Question: I am using JMeter for load testing. My requirement is to make request till server does not give 200 as status code. And if status code is other than 200 then wait for 5 sec and retry again. To wait for 5 sec I have taken constatnt timer. My problem is constatnt timer in if controller is not working. What could be the solution? I have attached snapshot of jmeter window.
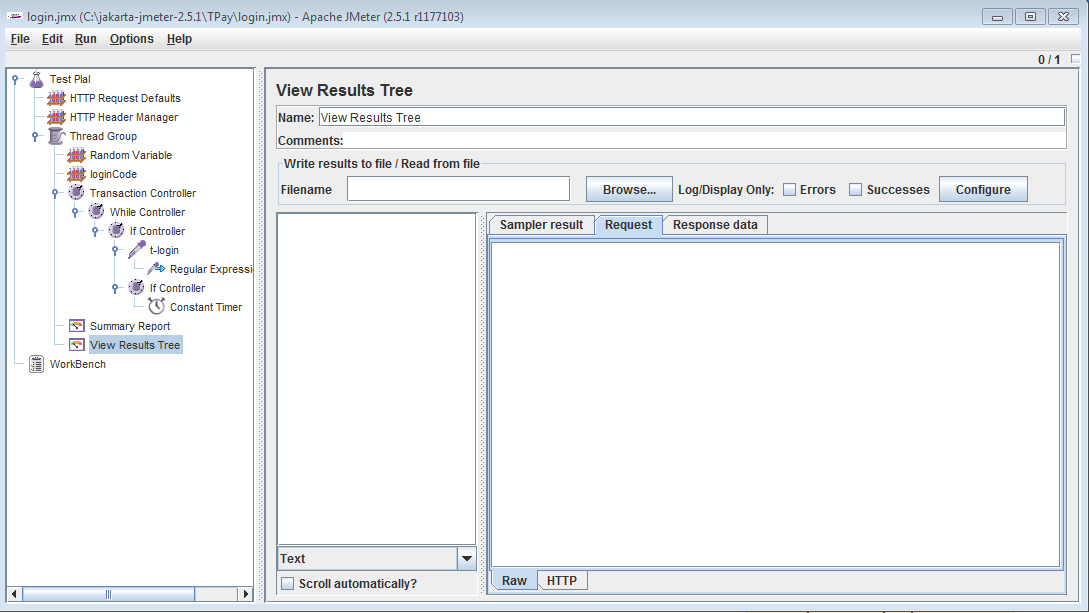
Answer: I have ended up with BeansShellTimer Script with <URL>.